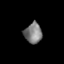
Tissue: skin
Cell type: Epithelial cells
Senescence score: 0.277
Nuclear area (px): 351
Mean DAPI intensity: 124.792